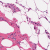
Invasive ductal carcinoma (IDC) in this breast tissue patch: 0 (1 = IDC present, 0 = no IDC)